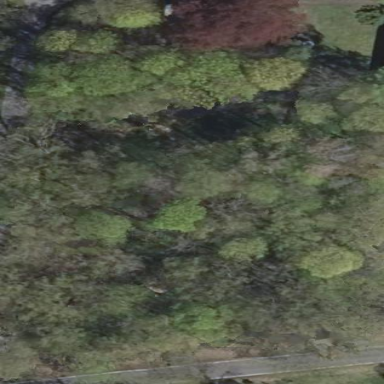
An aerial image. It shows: Forest area with mix of leaf types and cycles.